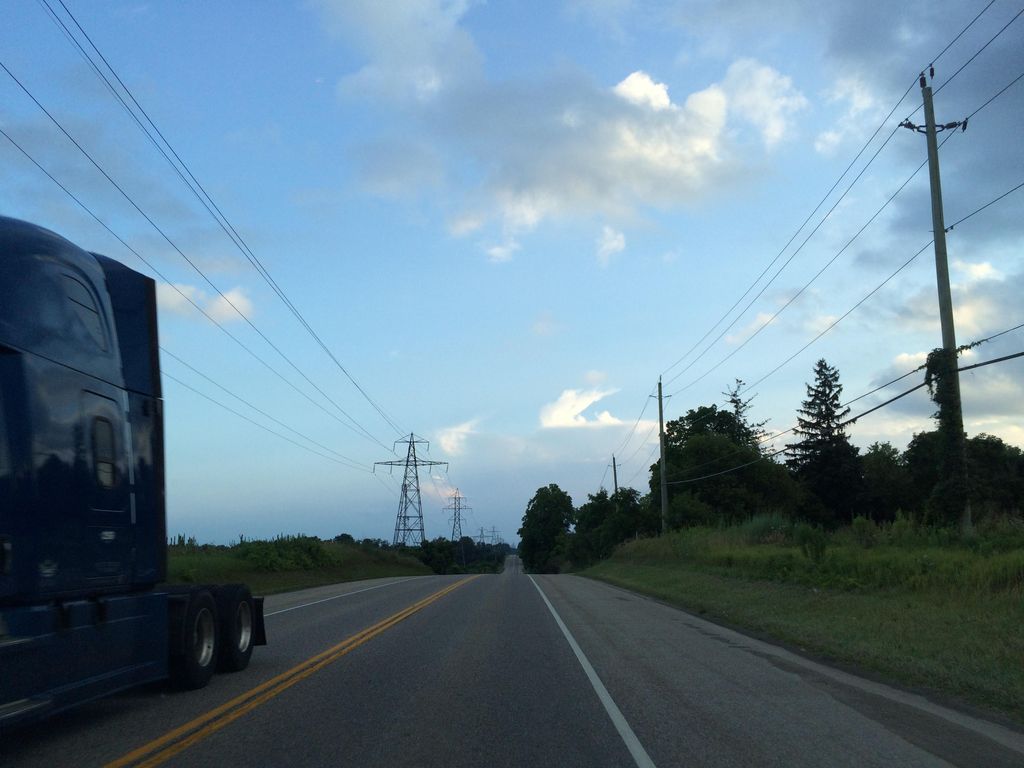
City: kitchener-waterloo